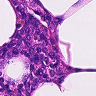
Metastatic tissue present: no